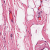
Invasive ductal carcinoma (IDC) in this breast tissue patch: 0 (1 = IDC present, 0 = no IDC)